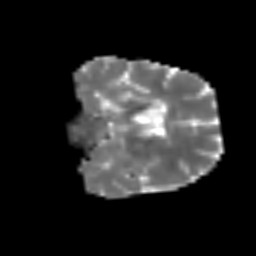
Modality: MD
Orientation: coronal
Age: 75
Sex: female
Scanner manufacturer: siemens
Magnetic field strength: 3 T
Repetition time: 3.2 s
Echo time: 0.081 s